Brain MRI, t1w sequence, axial 2D slice.
Patient: age 37, sex F, weight 95 kg, height 1.95 m
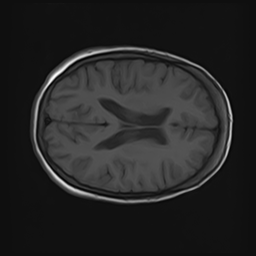